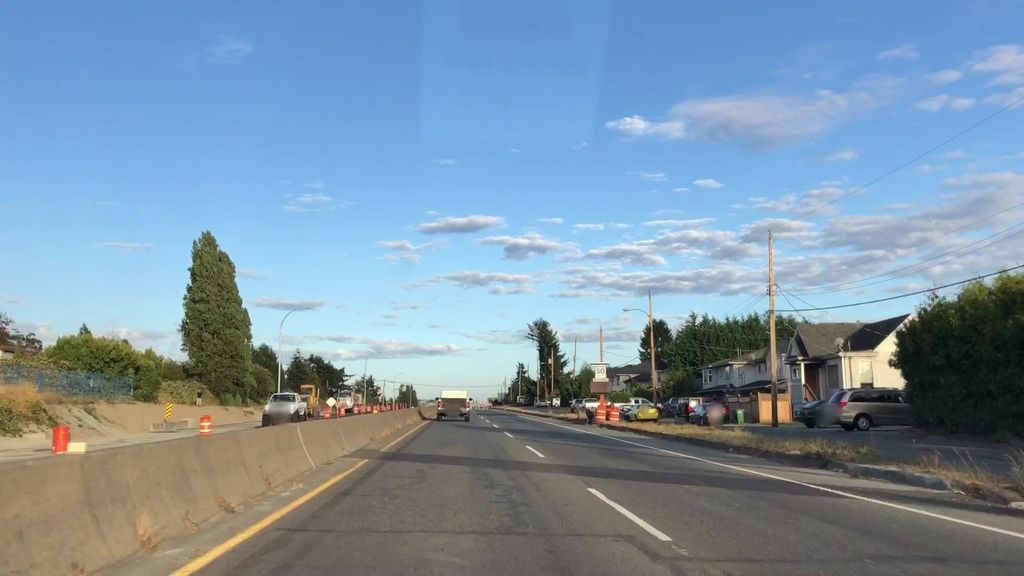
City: victoria